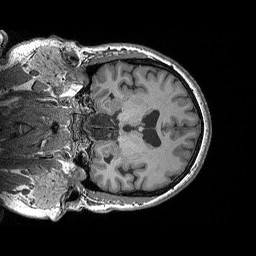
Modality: T1w
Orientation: coronal
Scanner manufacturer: siemens
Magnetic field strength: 3 T
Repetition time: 2.3 s
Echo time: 0.00298 s